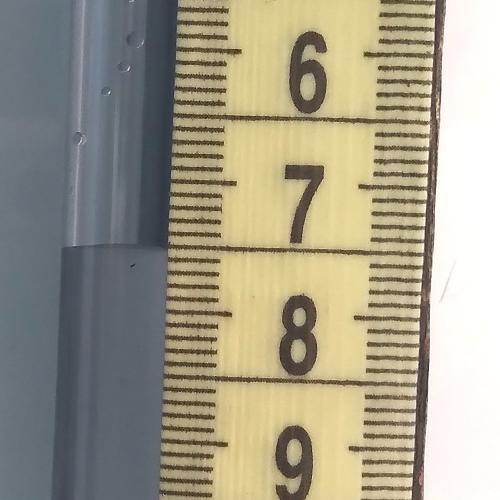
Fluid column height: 7.5 cm